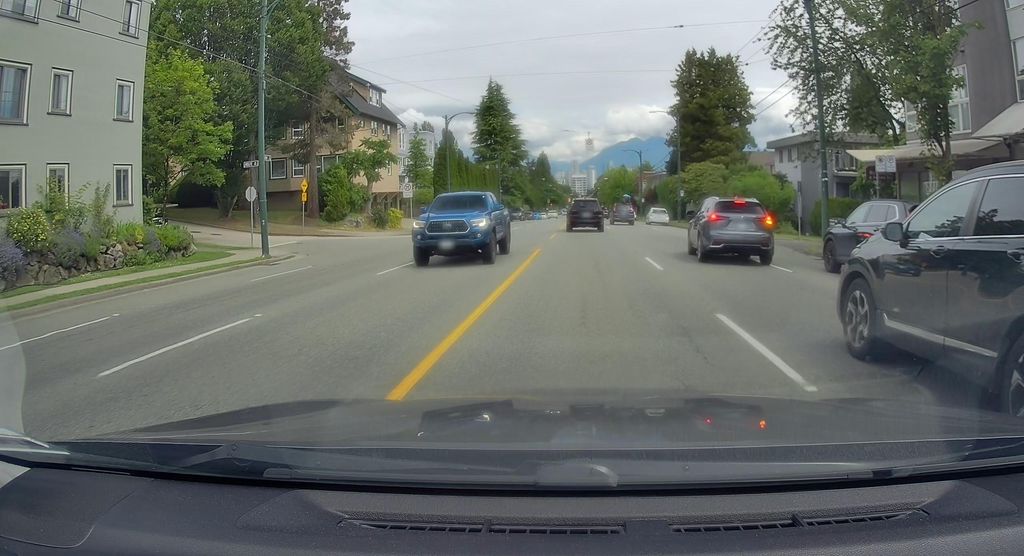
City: vancouver